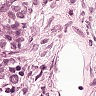
Metastatic tissue present: yes